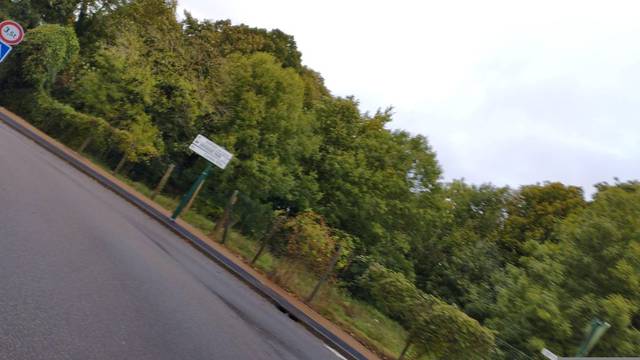
Region: France
Coordinates: 50.296, 2.805